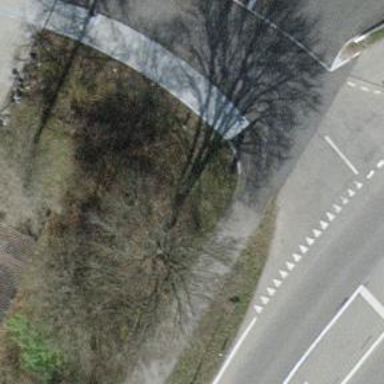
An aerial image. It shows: Urban tree adds touch of nature to the surroundings.